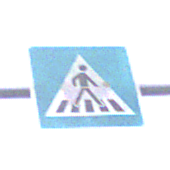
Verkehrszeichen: FussgaengerueberwegLinks
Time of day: MorningAfternoon
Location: Outdoor (Suburban)
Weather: Overcast
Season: NotSpecified
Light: Natural